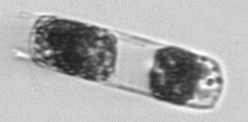
Label: Hemiaulus